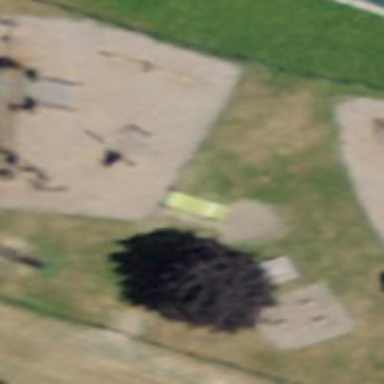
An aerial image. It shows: Playground area for leisure land.